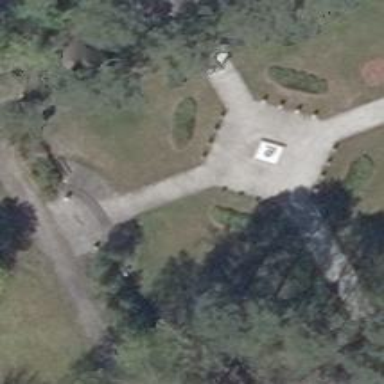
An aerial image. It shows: Memorial site with historic significance.